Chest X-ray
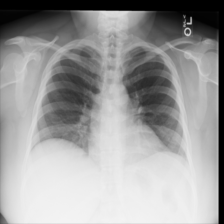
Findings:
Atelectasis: negative
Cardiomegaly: negative
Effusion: negative
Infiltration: negative
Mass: negative
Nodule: negative
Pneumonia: negative
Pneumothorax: negative
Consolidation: negative
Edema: negative
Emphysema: negative
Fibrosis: negative
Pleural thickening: negative
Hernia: negative